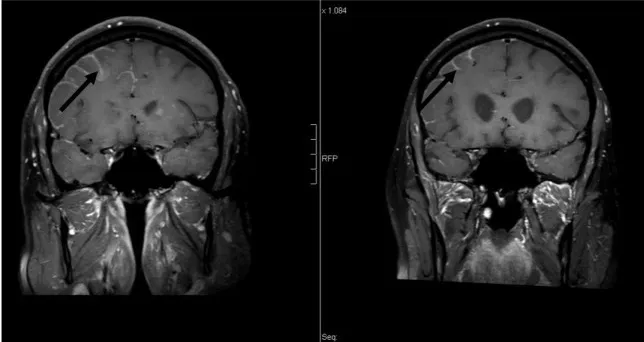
Coronal contrast-enhanced T1-weighted magnetic resonance imaging [left: pre-whole-brain radiotherapy (WBRT); right: 9-month follow-up]: note decrease in leptomeningeal enhancement pre- vs. Post-WBRT. In addition, note enlargement of the lateral ventricles on 9-month follow-up scan.
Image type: radiology (mri)